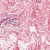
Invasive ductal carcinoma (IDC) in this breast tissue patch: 0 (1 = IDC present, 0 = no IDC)